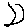
Label: moon